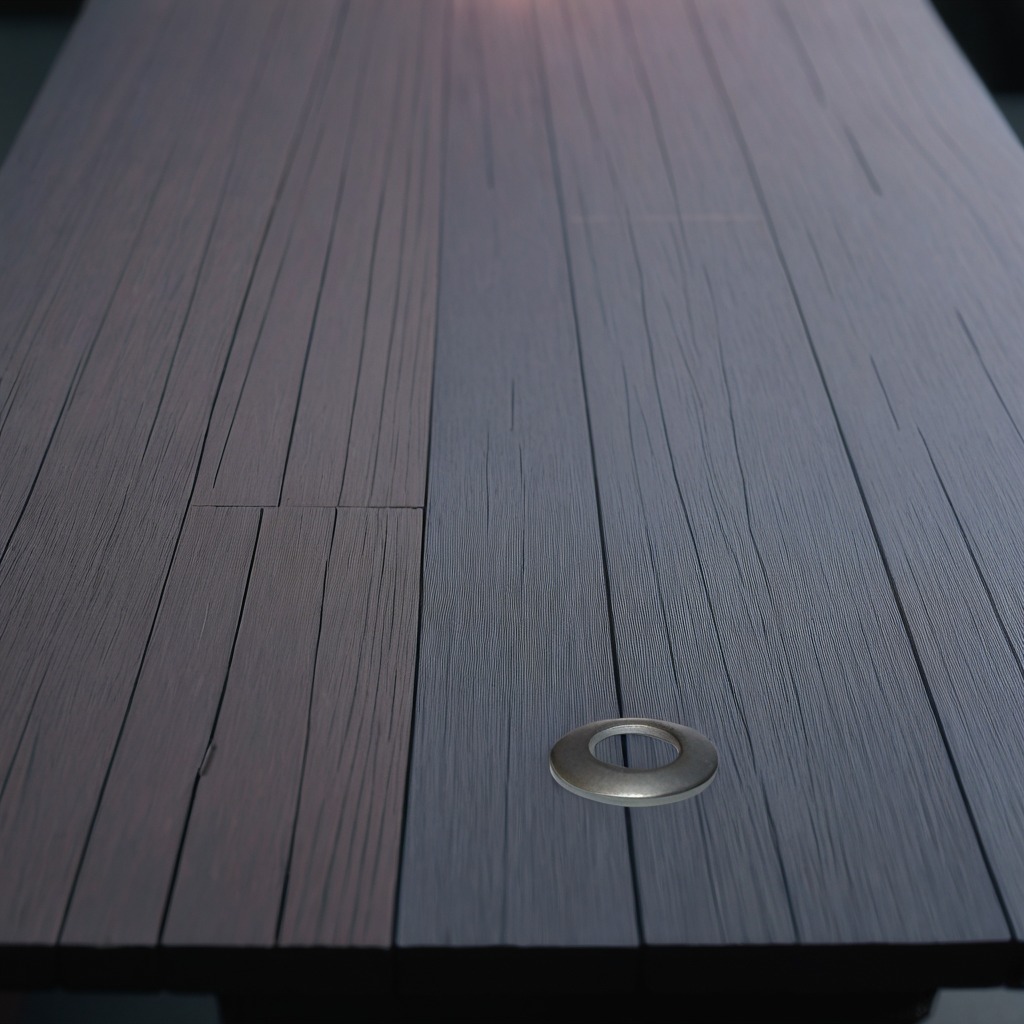
A flat metal washer lying on the table with faint burn marks in a small garage at twilight.